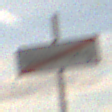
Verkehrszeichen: EndeDerUmleitungsankuendigung
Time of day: SunriseSunset
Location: Outdoor (Nature)
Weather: PartlyCloudy
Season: NotSpecified
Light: Natural